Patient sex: M
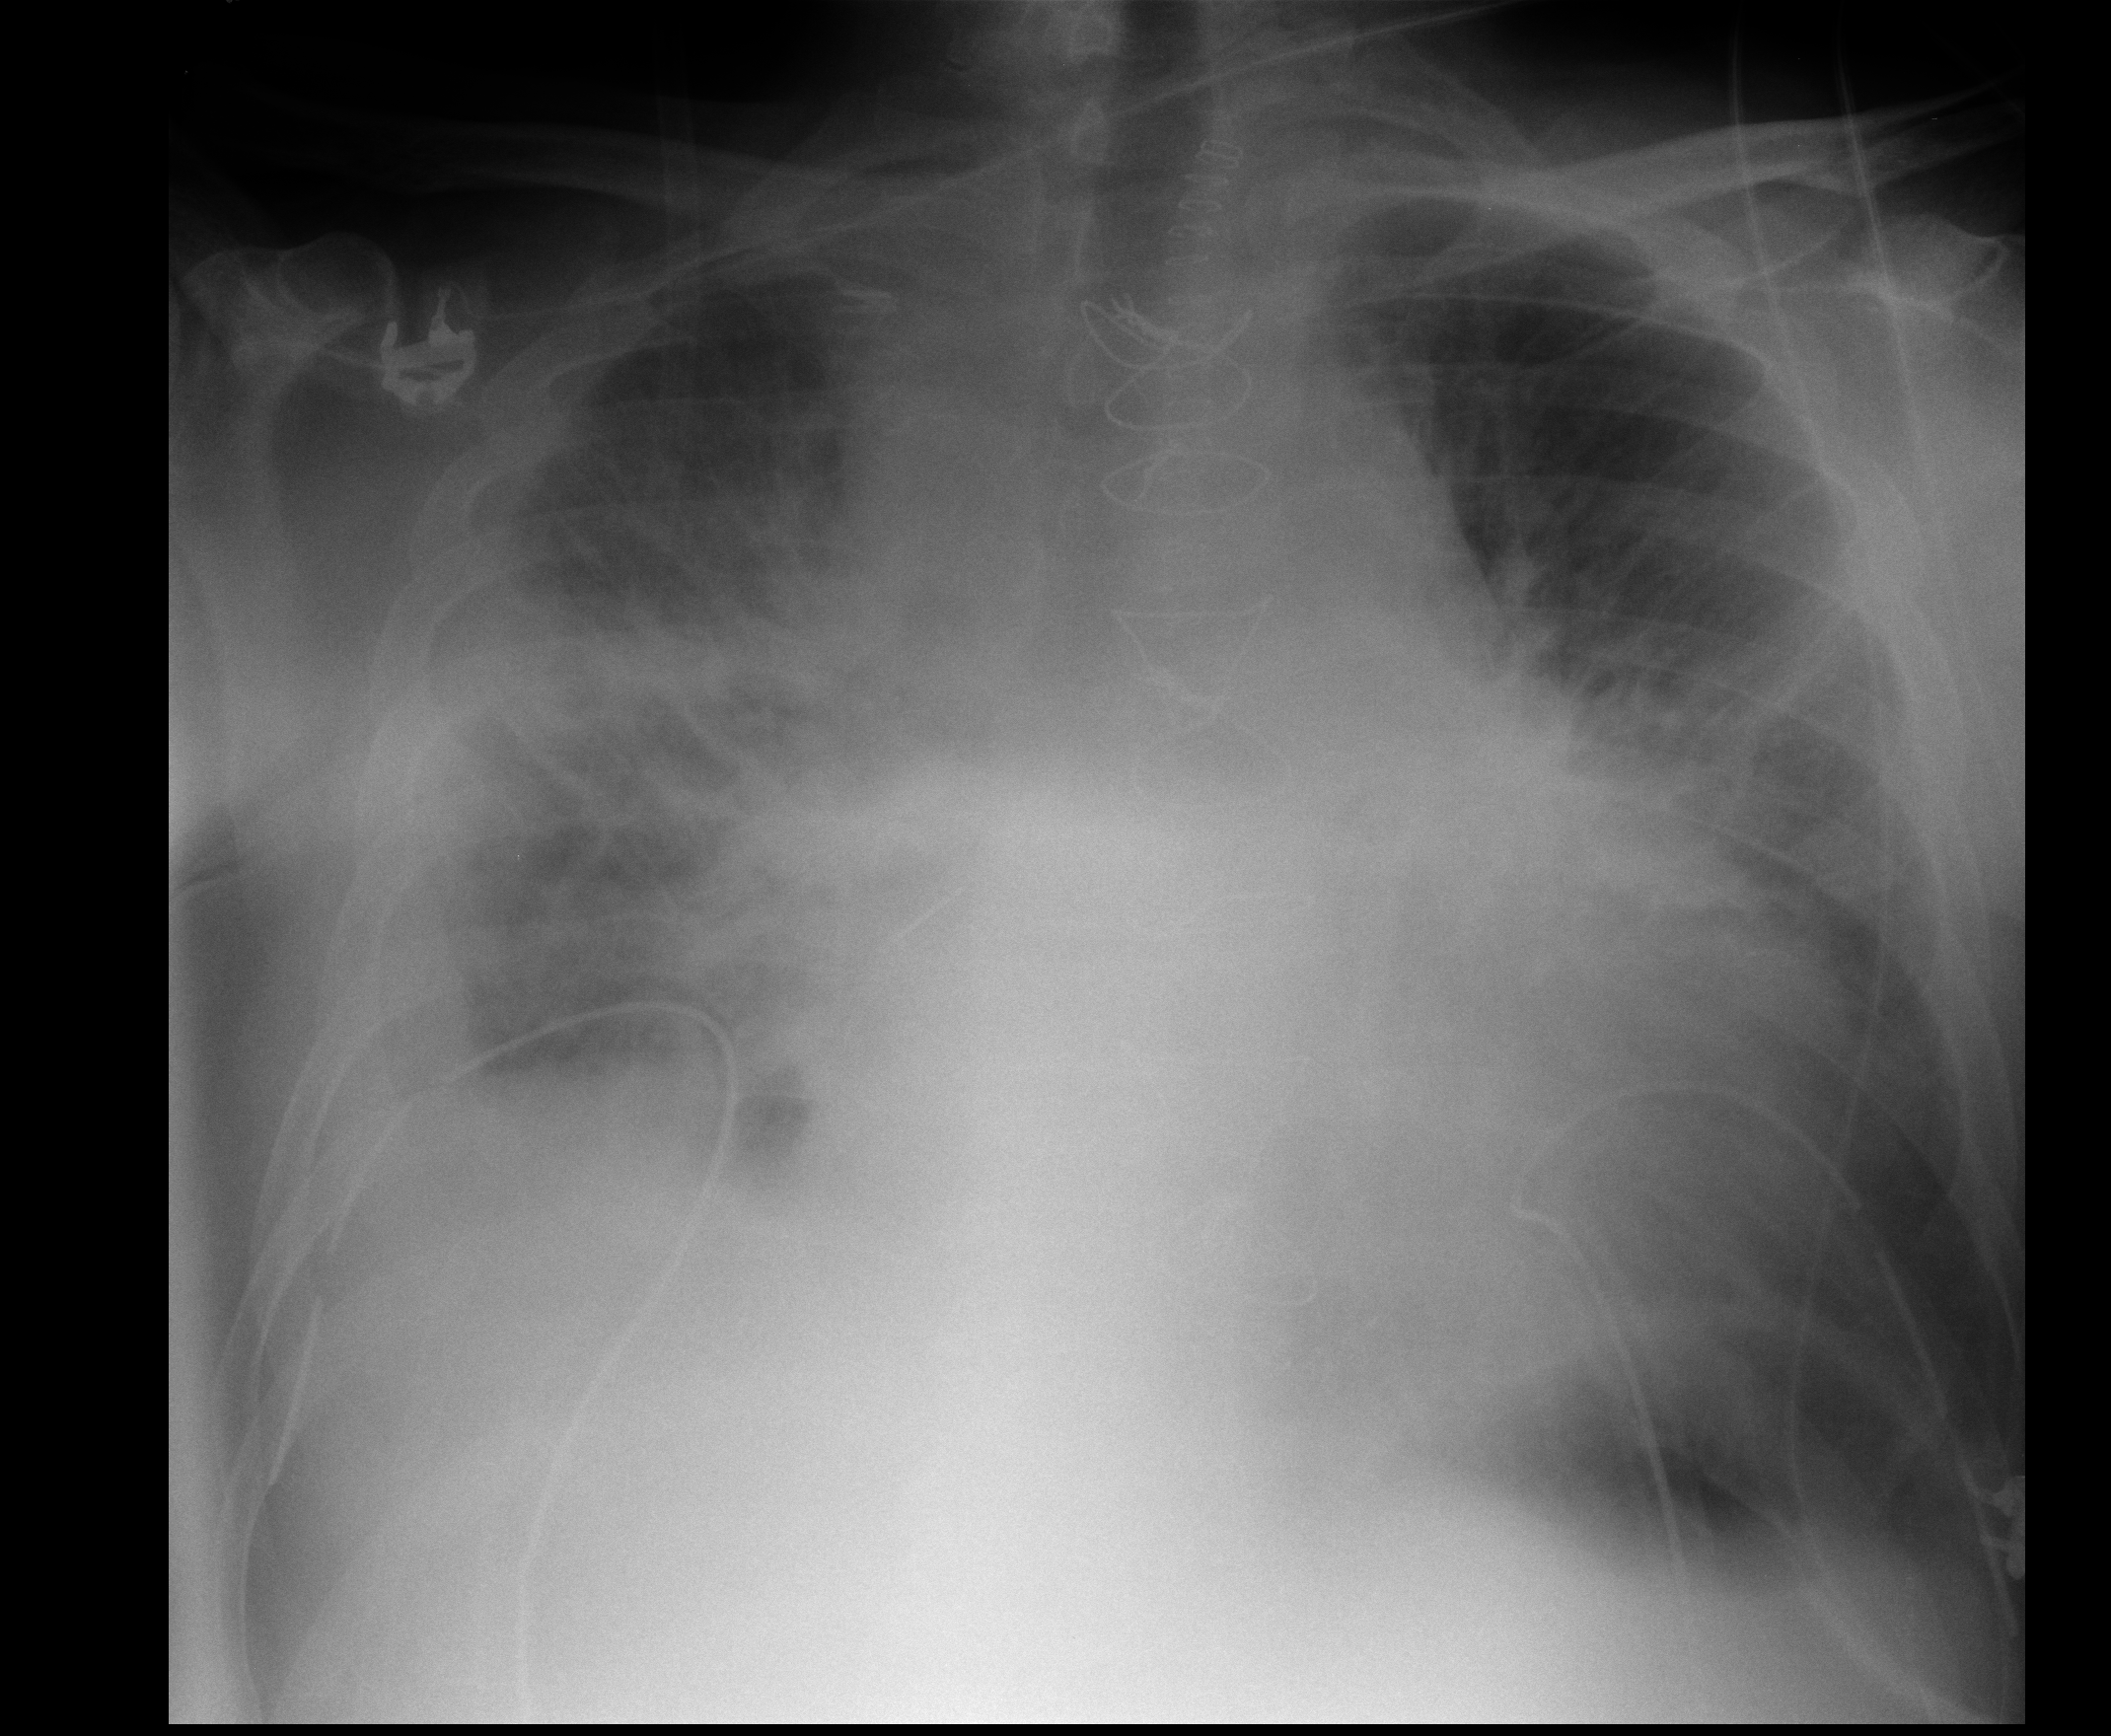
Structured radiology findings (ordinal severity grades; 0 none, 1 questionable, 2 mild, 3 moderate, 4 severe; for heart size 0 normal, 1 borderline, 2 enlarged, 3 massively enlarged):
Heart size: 2
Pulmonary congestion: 3
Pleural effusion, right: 3
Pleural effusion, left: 2
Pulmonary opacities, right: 3
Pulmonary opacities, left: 2
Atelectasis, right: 3
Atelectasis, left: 2